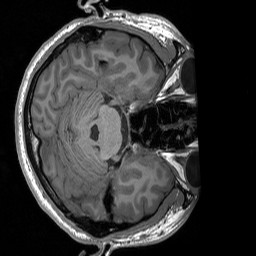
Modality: T1w
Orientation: axial
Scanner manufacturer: siemens
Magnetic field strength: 3 T
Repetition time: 1.76 s
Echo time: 0.0022 s